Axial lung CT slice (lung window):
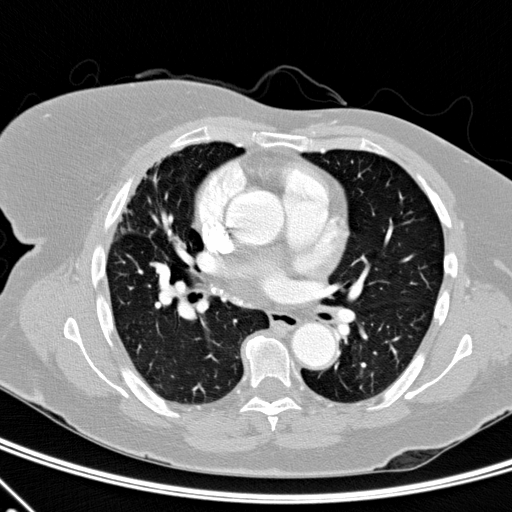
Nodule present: no